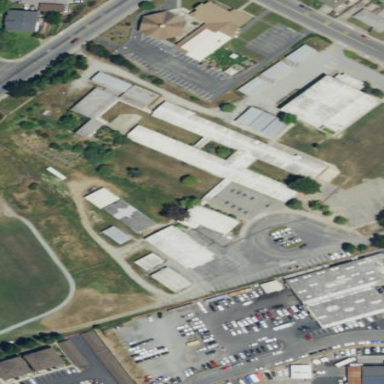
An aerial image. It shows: School.